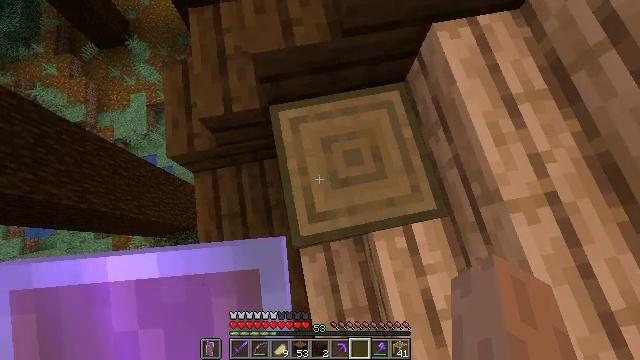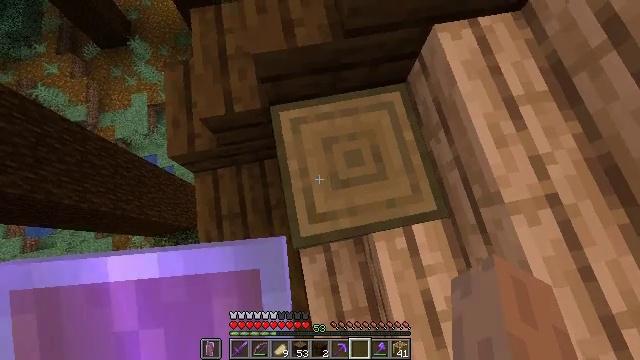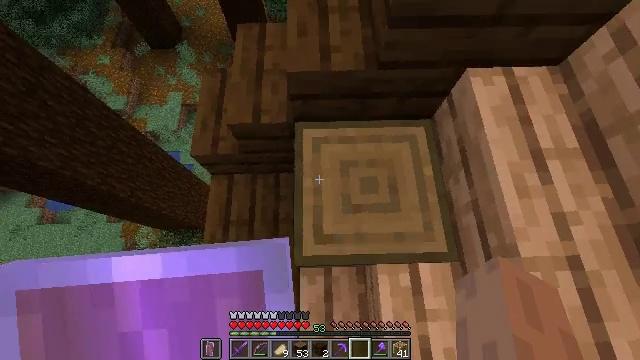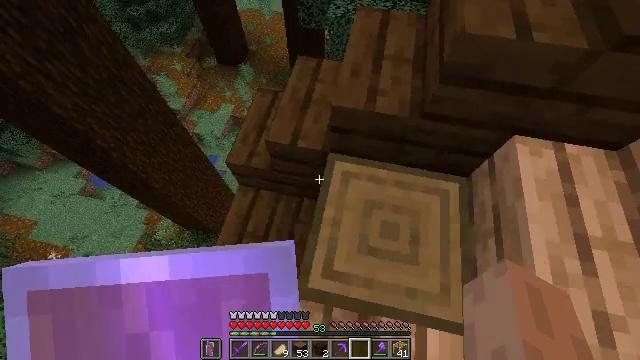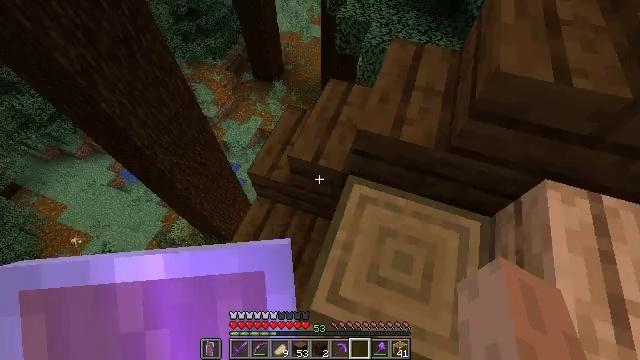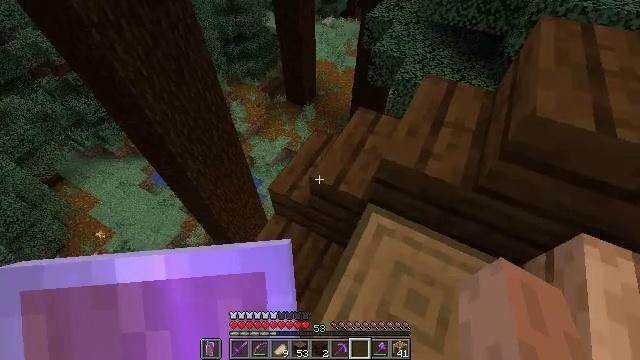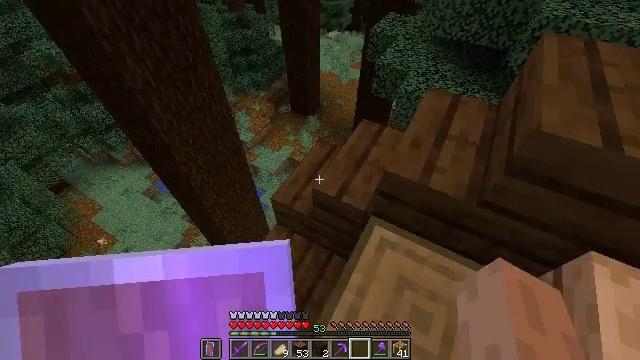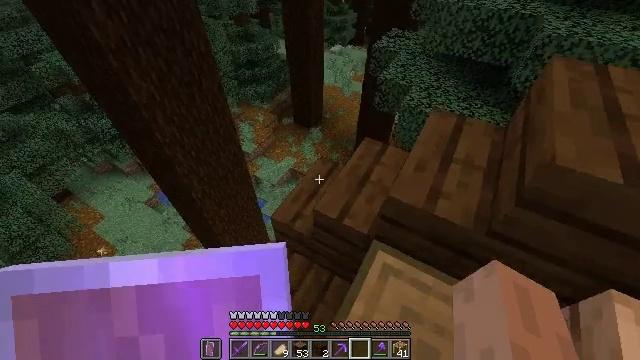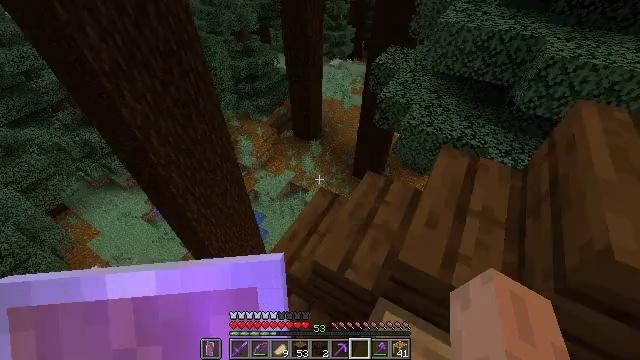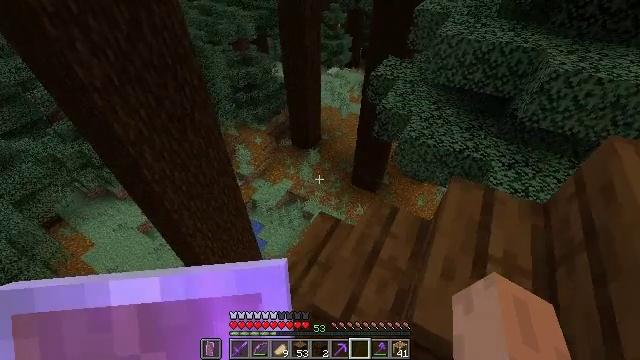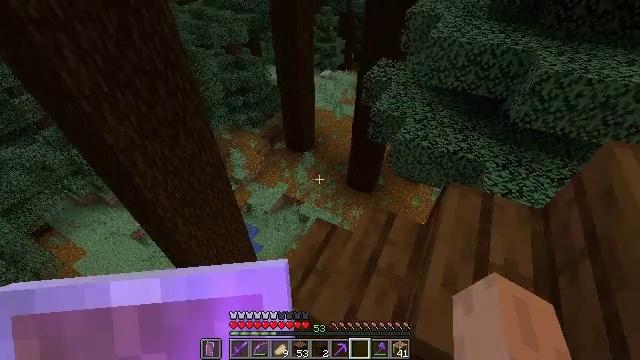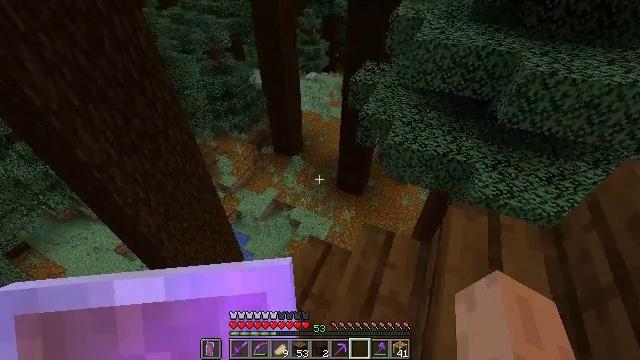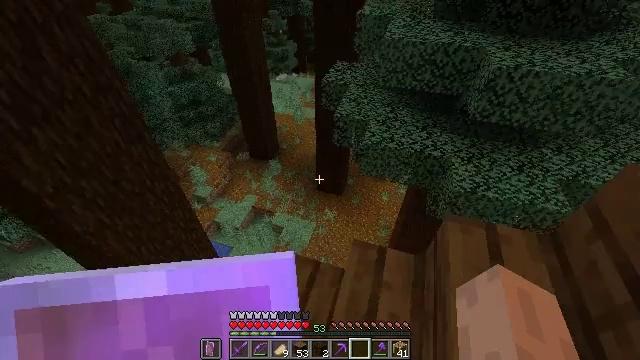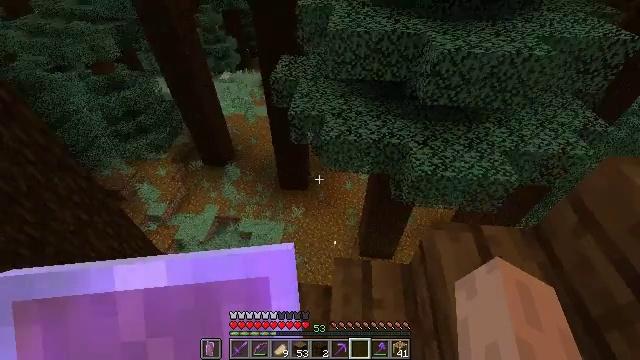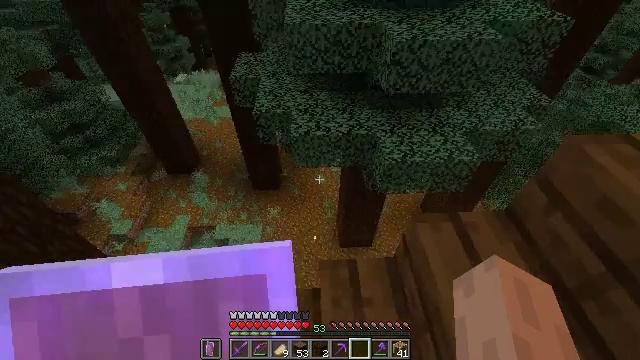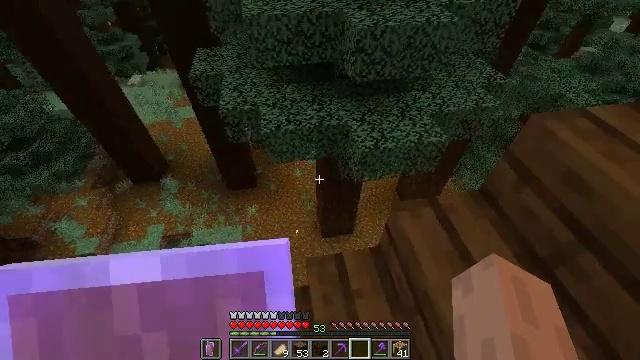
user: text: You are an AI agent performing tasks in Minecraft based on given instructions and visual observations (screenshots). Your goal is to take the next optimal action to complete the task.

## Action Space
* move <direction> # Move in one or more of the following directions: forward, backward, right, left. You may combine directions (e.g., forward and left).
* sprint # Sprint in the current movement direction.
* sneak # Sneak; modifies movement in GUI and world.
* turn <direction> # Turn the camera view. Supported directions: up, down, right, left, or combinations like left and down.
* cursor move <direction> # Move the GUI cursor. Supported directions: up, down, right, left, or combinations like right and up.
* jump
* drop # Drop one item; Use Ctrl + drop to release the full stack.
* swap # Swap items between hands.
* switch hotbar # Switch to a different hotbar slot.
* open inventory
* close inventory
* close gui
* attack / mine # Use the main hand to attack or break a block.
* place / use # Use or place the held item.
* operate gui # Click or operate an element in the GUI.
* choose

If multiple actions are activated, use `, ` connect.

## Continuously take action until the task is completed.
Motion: motion action
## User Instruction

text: Gather stripped spruce log from the tree.
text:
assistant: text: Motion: no_op
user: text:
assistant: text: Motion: turn left and up
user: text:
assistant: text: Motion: turn left and up
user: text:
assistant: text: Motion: turn left and up
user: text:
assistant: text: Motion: turn left and up
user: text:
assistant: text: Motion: move forward, turn left and up
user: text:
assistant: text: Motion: move forward, turn up
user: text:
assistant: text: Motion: move forward, turn up
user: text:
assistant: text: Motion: move forward, turn up
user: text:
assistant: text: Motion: move forward, turn right
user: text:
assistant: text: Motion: move forward, turn right
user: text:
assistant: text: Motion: move forward, turn right
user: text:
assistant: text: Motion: turn right and down
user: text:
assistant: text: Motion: turn right and down
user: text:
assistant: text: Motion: turn right and down
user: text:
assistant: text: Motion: turn right and down
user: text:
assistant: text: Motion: turn right
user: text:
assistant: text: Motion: turn right
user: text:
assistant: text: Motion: no_op
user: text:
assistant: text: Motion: no_op
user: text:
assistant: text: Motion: no_op
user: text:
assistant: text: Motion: no_op
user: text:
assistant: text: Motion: no_op
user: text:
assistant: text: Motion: no_op
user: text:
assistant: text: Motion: no_op
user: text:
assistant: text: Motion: close inventory
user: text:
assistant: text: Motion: close inventory
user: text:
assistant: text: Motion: close inventory
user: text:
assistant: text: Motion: turn down, close inventory
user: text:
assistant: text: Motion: turn right and down